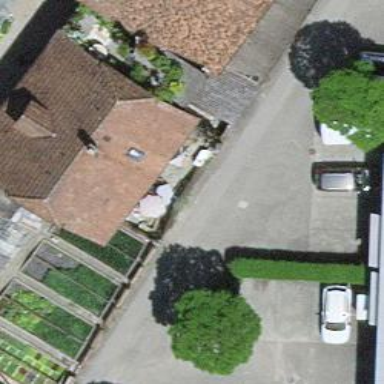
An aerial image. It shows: Residential building.